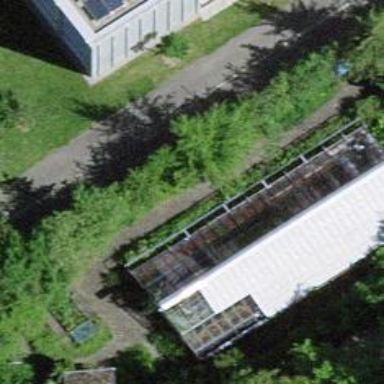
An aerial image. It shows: Greenhouse.